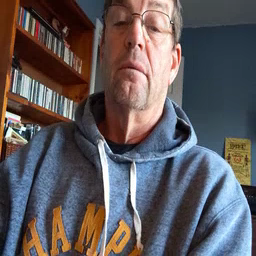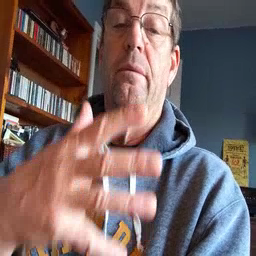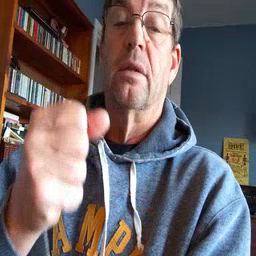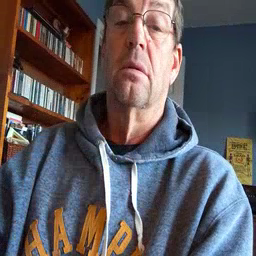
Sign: fast